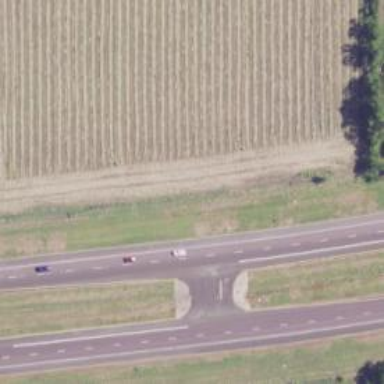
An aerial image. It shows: Trunk link highway.